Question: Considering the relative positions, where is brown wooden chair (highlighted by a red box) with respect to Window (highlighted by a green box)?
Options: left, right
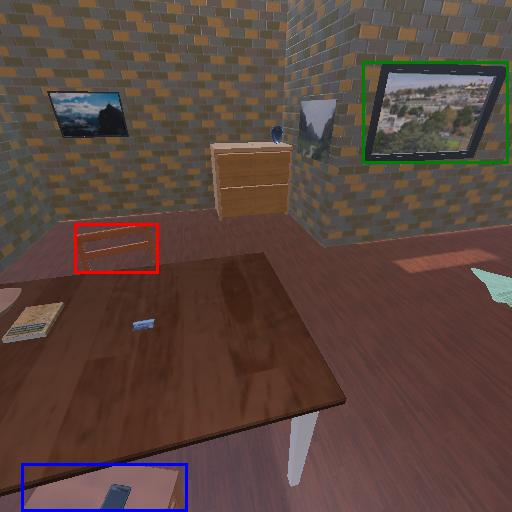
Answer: left